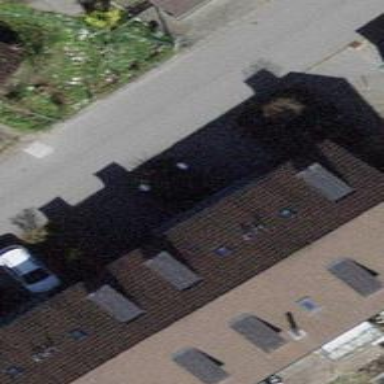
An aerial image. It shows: Semidetached house.